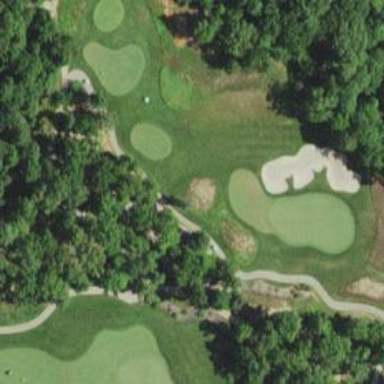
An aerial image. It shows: Path for both road and golf.